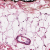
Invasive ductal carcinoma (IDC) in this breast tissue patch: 0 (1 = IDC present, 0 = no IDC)